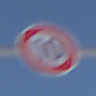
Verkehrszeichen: Geschwindigkeit10
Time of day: MorningAfternoon
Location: Outdoor (Nature)
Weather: PartlyCloudy
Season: Winter
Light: Natural